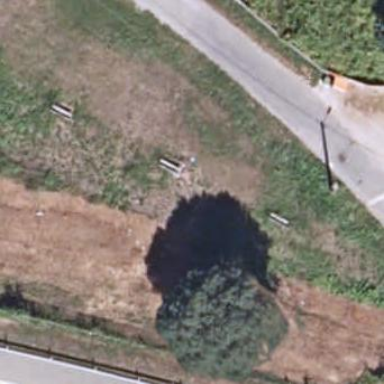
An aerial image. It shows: Rest area on the road.